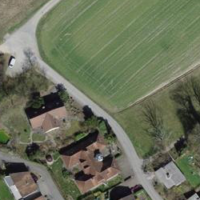
EUNIS habitat code: 52
Species observed at this site:
Fagopyrum esculentum